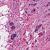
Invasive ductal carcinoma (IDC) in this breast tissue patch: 0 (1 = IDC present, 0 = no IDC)